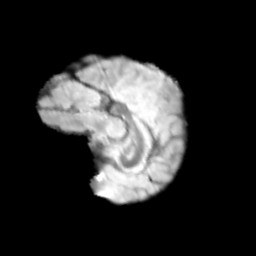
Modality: T2w
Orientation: sagittal
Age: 9
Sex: female
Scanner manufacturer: siemens
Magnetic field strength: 3 T
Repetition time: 3.8 s
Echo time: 0.07 s